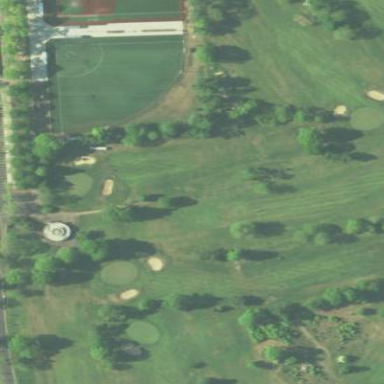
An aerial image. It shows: Golf course surrounded by greenery.